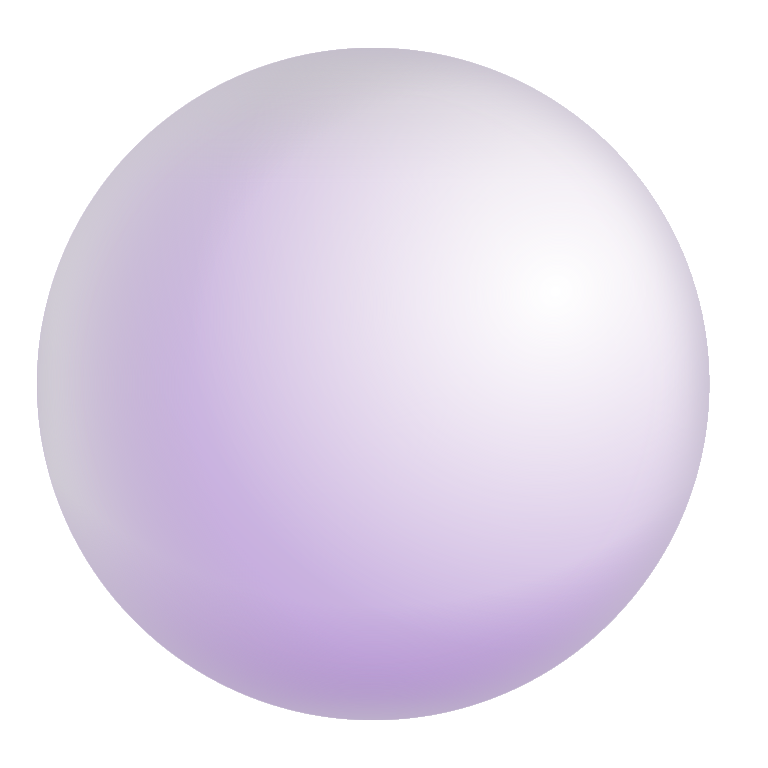
white circle color